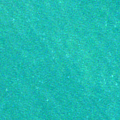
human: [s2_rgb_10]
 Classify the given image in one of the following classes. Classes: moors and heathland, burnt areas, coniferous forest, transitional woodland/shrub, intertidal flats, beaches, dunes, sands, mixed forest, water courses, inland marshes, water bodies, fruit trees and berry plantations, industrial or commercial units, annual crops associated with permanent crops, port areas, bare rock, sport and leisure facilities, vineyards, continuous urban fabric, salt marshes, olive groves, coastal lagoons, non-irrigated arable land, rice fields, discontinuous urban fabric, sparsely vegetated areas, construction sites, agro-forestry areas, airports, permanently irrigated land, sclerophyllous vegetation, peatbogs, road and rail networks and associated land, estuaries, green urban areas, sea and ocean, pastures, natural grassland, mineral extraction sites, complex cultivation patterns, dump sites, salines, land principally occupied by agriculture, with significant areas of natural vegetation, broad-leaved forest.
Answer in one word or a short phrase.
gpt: sea and ocean